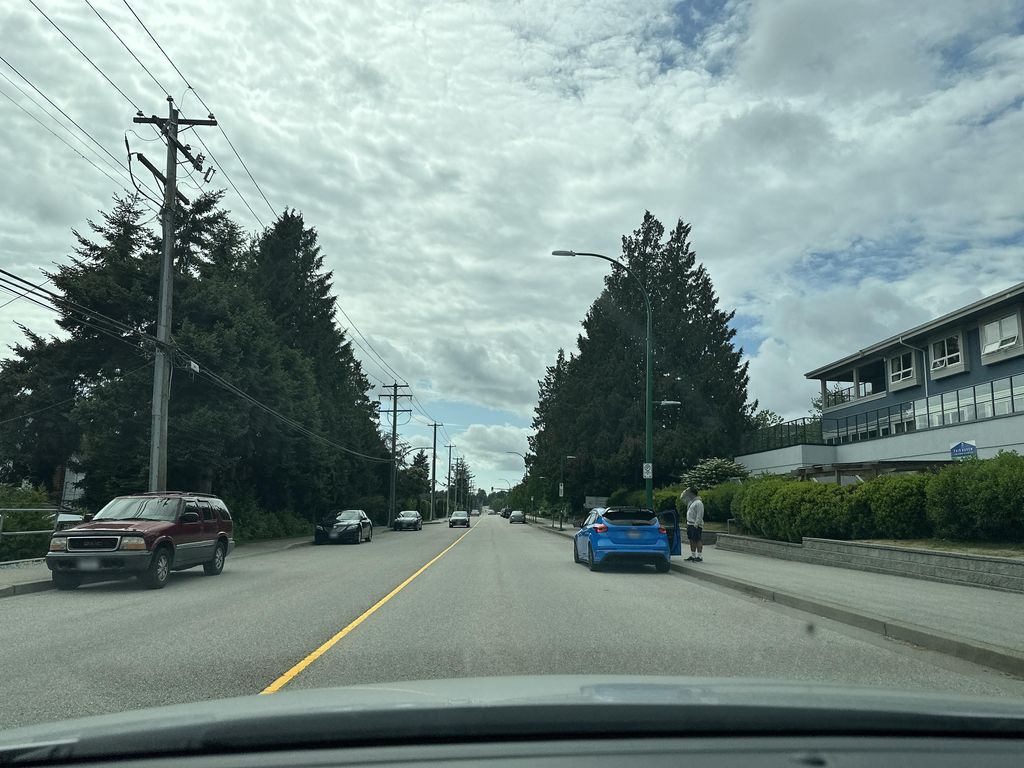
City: vancouver